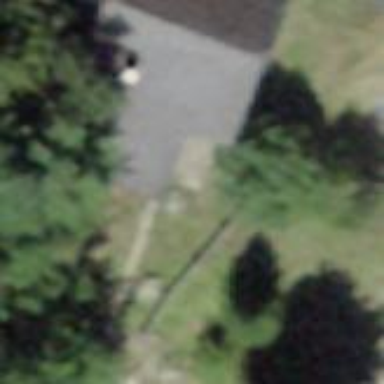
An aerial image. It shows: Building with tiled roof.